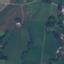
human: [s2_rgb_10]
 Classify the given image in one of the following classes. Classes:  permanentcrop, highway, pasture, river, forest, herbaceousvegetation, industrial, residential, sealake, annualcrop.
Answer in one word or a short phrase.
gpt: Pasture